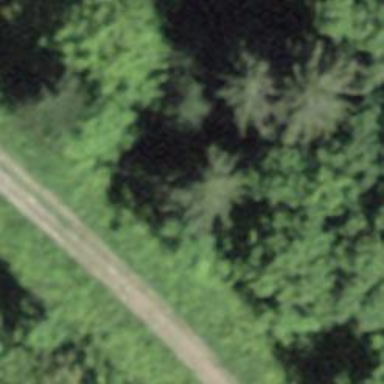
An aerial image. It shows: Dirt track road.